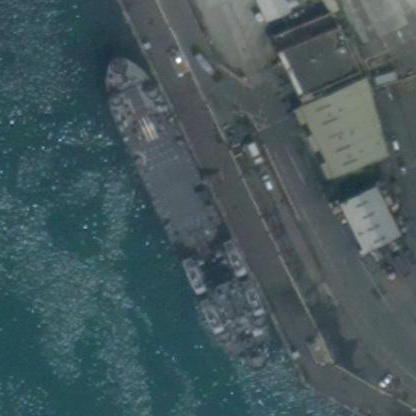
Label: civil